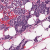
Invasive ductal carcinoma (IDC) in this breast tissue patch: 1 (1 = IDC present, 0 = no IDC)